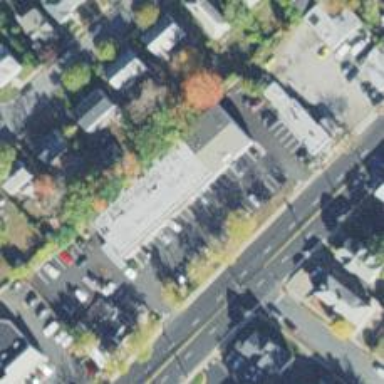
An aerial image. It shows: Convenience shop.